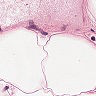
Metastatic tissue present: no